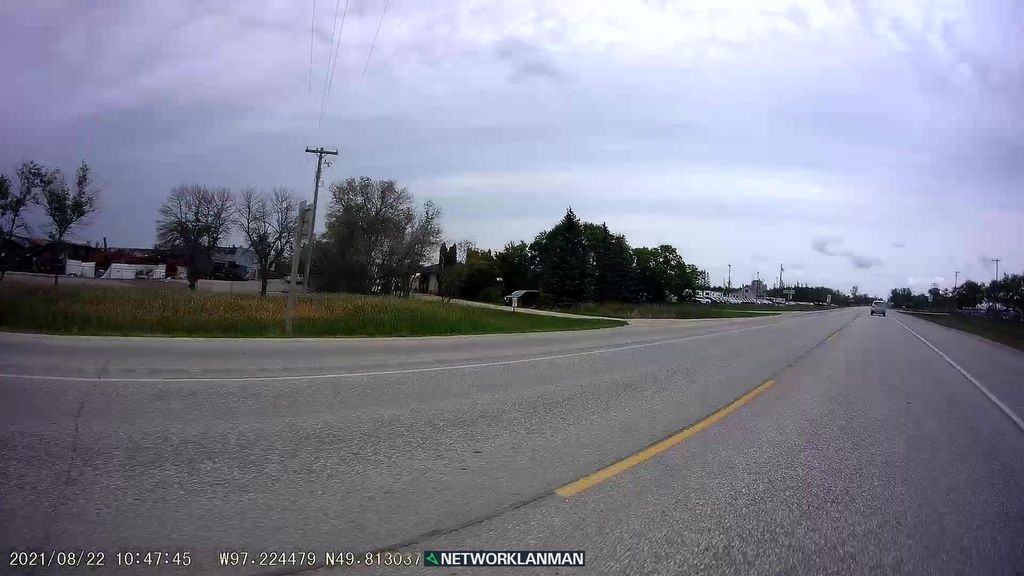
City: winnipeg